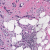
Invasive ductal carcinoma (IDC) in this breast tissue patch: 1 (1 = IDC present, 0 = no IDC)